Question: I have a select query something like
'''
SELECT
itemCode,
itemDefinition,
clientCode,
clientDefinition
FROM
Invoices
'''
Invoice table in the database has the collation 'SQL_Latin1_General_CP1_CI_AS'.
The problem is when I receive data in my program, Turkish characters in column 'itemDefinition' and 'clientDefinition' doesn't seem properly. For example Turkish letter G becomes some other character, S something else etc.
Can someone help me to solve this problem?
Thanks

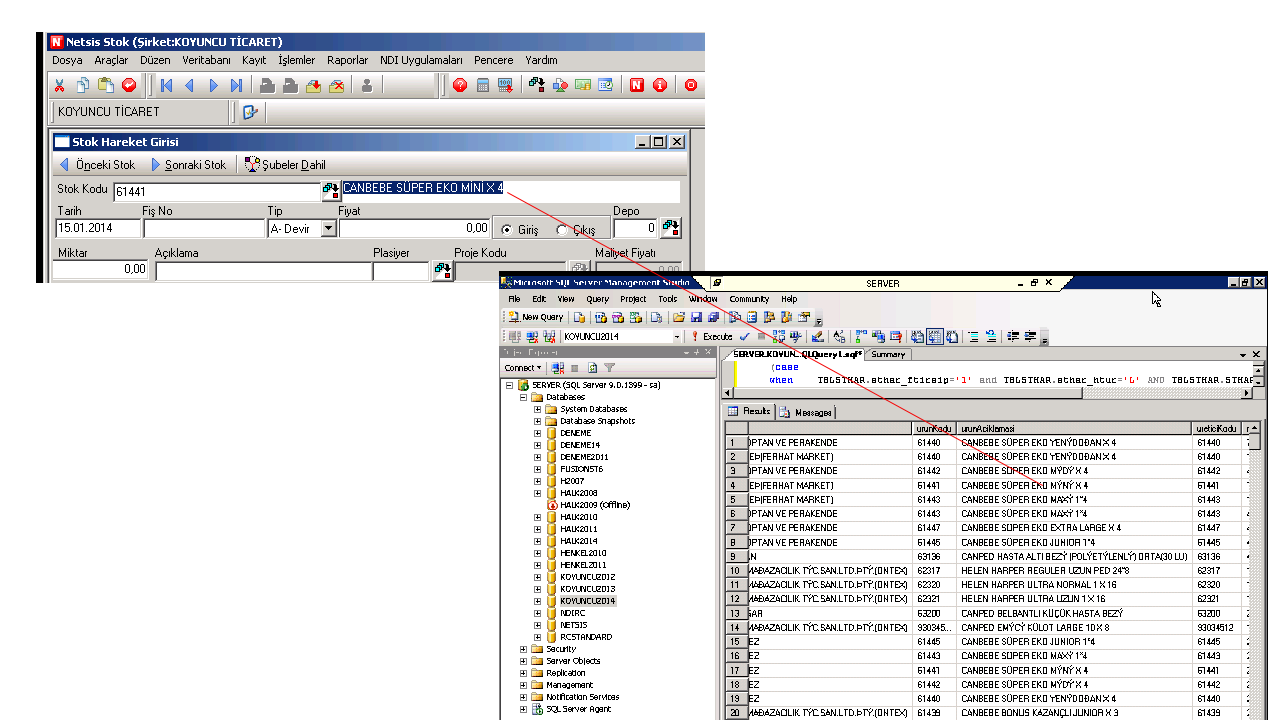
Answer: the solution is like this : firstly, need to create function for character convertion as in below :
'''
CREATE FUNCTION <URL>
RETURNS NVARCHAR(4000)
AS
BEGIN
DECLARE @TMP NVARCHAR(4000)
SET @TMP = REPLACE(@A COLLATE LATIN1_GENERAL_BIN, CHAR(208), N'G')
SET @TMP = REPLACE(@TMP COLLATE LATIN1_GENERAL_BIN, CHAR(220), N'U')
SET @TMP = REPLACE(@TMP COLLATE LATIN1_GENERAL_BIN, CHAR(222), N'S')
SET @TMP = REPLACE(@TMP COLLATE LATIN1_GENERAL_BIN, CHAR(221), N'I')
SET @TMP = REPLACE(@TMP COLLATE LATIN1_GENERAL_BIN, CHAR(214), N'O')
SET @TMP = REPLACE(@TMP COLLATE LATIN1_GENERAL_BIN, CHAR(199), N'C')
SET @TMP = REPLACE(@TMP COLLATE LATIN1_GENERAL_BIN, CHAR(73), N'I')
SET @TMP = REPLACE(@TMP COLLATE LATIN1_GENERAL_BIN, CHAR(240), N'g')
SET @TMP = REPLACE(@TMP COLLATE LATIN1_GENERAL_BIN, CHAR(252), N'u')
SET @TMP = REPLACE(@TMP COLLATE LATIN1_GENERAL_BIN, CHAR(254), N's')
SET @TMP = REPLACE(@TMP COLLATE LATIN1_GENERAL_BIN, CHAR(105), N'i')
SET @TMP = REPLACE(@TMP COLLATE LATIN1_GENERAL_BIN, CHAR(246), N'o')
SET @TMP = REPLACE(@TMP COLLATE LATIN1_GENERAL_BIN, CHAR(231), N'c')
SET @TMP = REPLACE(@TMP COLLATE LATIN1_GENERAL_BIN, CHAR(253), N'i')
RETURN @TMP
END
'''
then , we use it in query as :
'''
SELECT
itemCode,
dbo.ChangeToTRK(itemDefinition),
clientCode,
dbo.ChangeToTRK(clientDefinition)
'''
FROM
Invoices